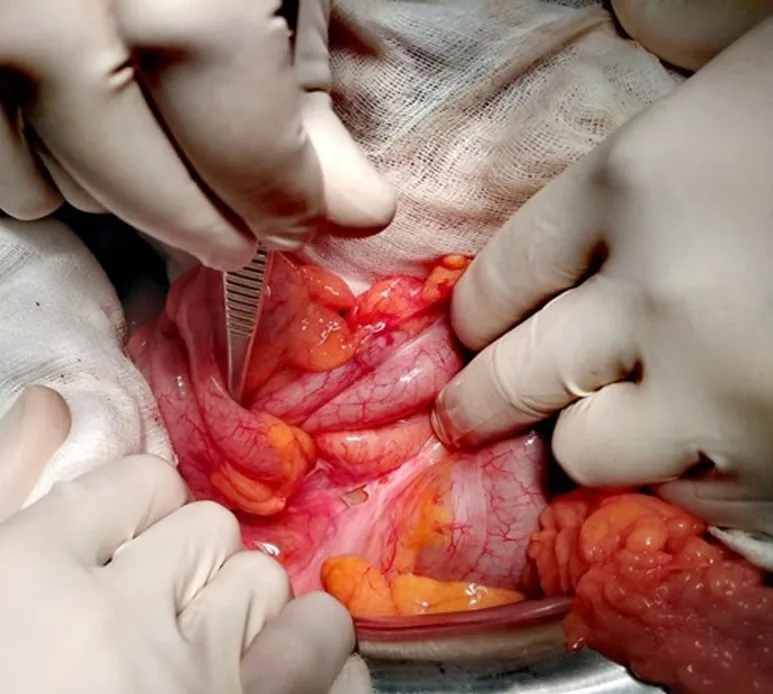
intraoperative view of the colo-rectal intussusception.
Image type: medical_photograph (other_medical_photograph)